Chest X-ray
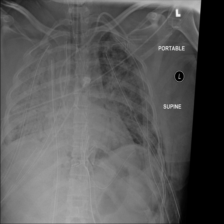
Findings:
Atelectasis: negative
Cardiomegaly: negative
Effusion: negative
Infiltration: negative
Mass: negative
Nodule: negative
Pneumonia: negative
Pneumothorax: negative
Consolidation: negative
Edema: negative
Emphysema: negative
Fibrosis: negative
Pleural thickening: negative
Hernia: negative